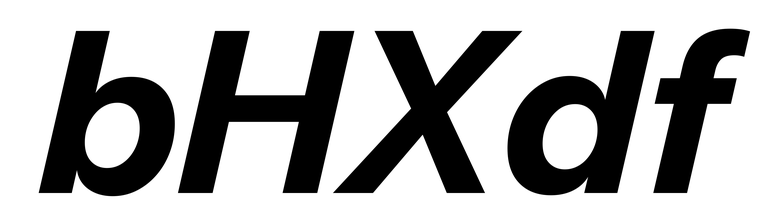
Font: InstrumentSans-Italic_Bold_Italic